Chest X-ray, PA view. Patient: 33 years old, sex M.
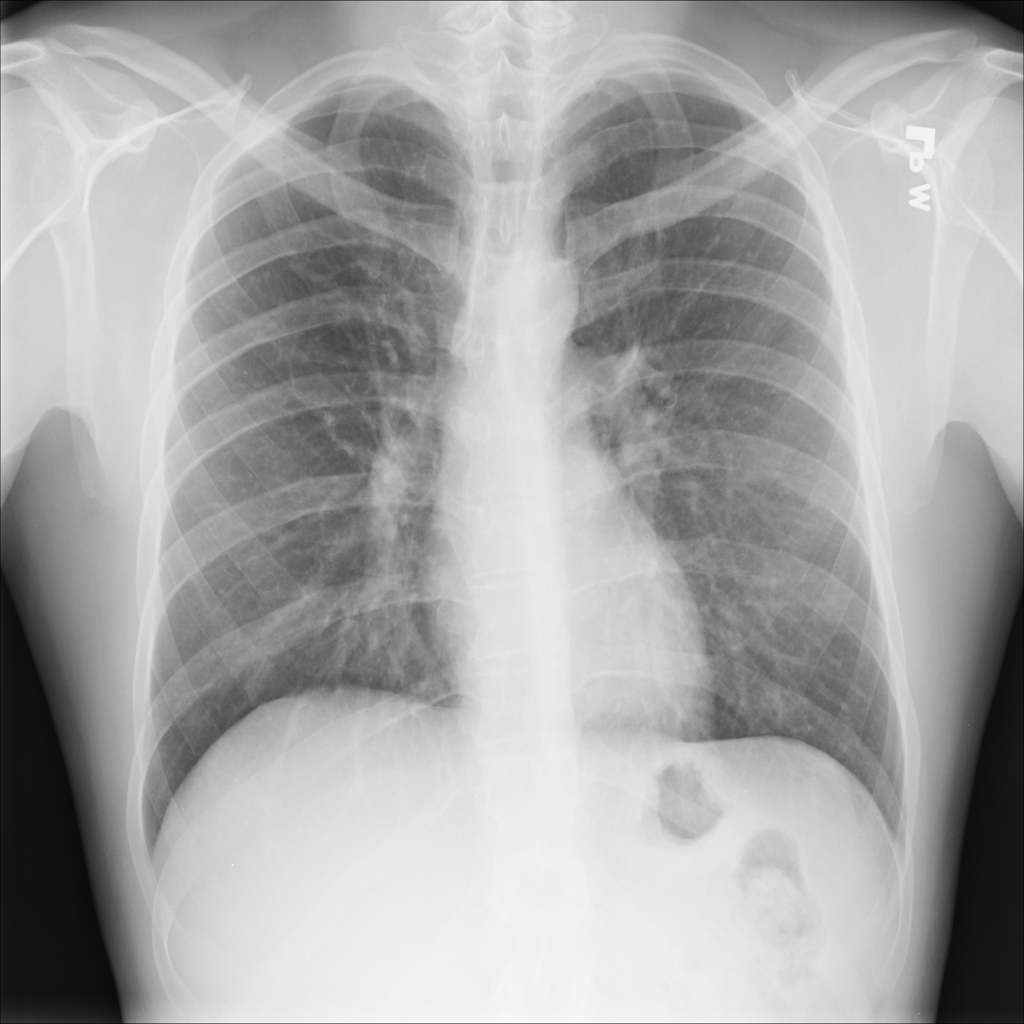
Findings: No Finding